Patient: sex M, age 25
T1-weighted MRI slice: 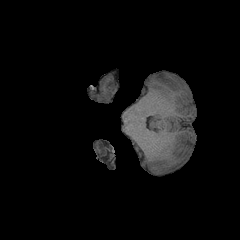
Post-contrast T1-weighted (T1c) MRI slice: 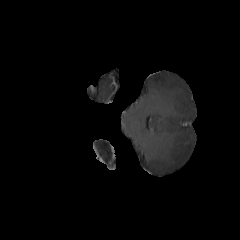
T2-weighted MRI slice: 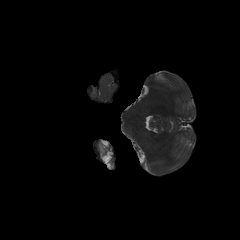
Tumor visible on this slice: yes
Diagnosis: Astrocytoma, IDH-mutant
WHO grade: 2